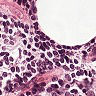
Metastatic tissue present: yes